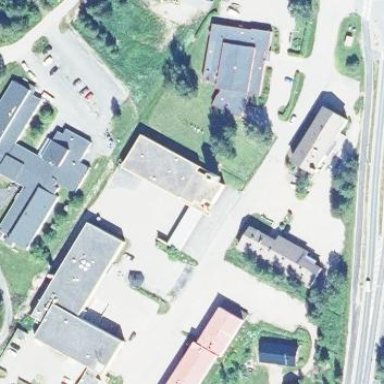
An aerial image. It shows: Fire station.